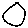
Label: circle